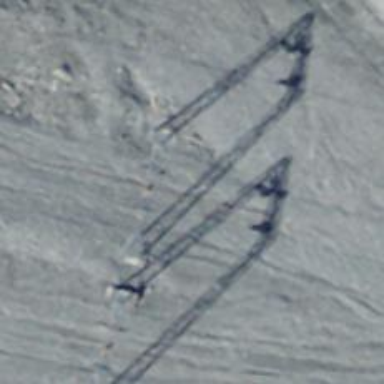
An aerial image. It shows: Pylon for aerialway.